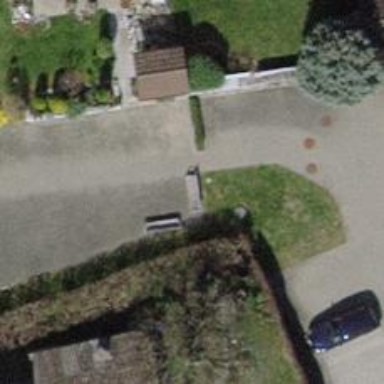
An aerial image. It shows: Brown bench.